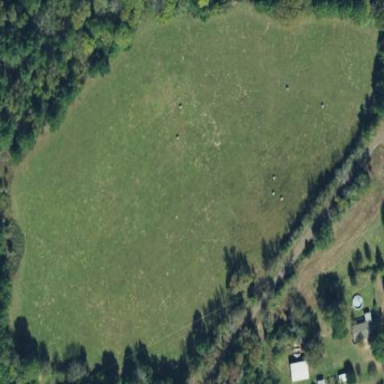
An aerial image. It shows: Pasture covered in meadow.